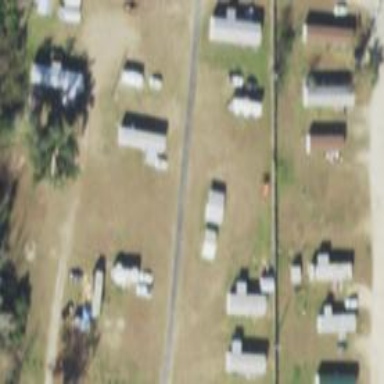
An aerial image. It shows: Residential area known as trailer park.